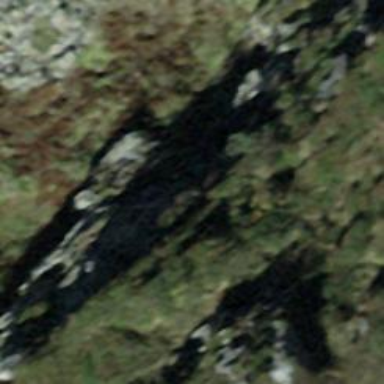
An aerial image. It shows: Natural cliff.